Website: walmart
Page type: gifting
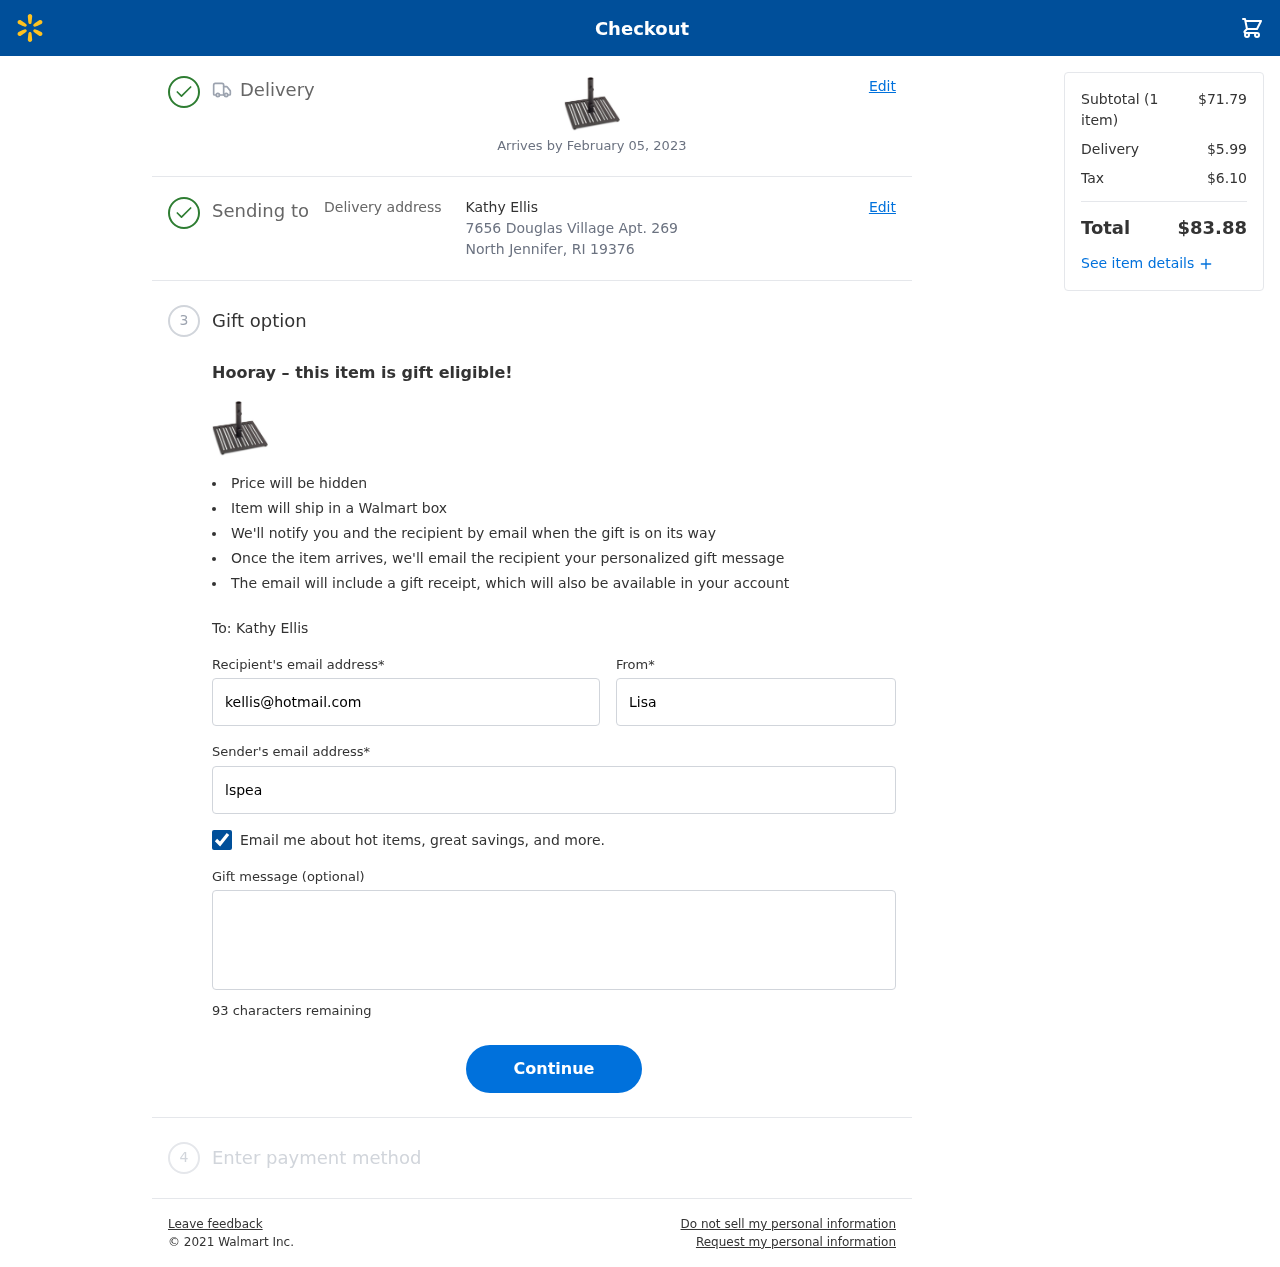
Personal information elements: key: PII_CITY_STATE_ZIP
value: North Jennifer, RI 19376
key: PII_EMAIL
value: lspears@yahoo.com
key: PII_FIRSTNAME
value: Lisa
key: PII_GIFT_EMAIL
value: kellis@hotmail.com
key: PII_GIFT_FULLNAME
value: Kathy Ellis
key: PII_GIFT_MESSAGE
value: Hey Kathy! I thought this umbrella base would be perfect for your lovely patio, especially now that the sunny days are calling us outdoors. I can’t wait to see you enjoying it with some great company!

Lisa
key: PII_STREET
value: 7656 Douglas Village Apt. 269
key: PII_GIFT_FIRSTNAME
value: Kathy
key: PII_GIFT_LASTNAME
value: Ellis
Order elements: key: ORDER_DELIVERY_DATE
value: Arrives by February 05, 2023
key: ORDER_NUM_ITEMS
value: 1
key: ORDER_SUBTOTAL
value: $71.79
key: ORDER_SHIPPING_COST
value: $5.99
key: ORDER_TAX
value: $6.10
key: ORDER_TOTAL
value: $83.88